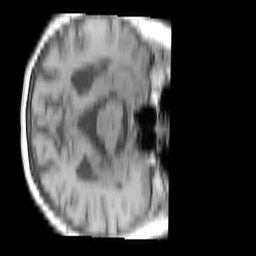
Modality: T1w
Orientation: axial
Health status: ill
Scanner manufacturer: siemens
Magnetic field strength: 3 T
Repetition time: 0.44 s
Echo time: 0.00266 s